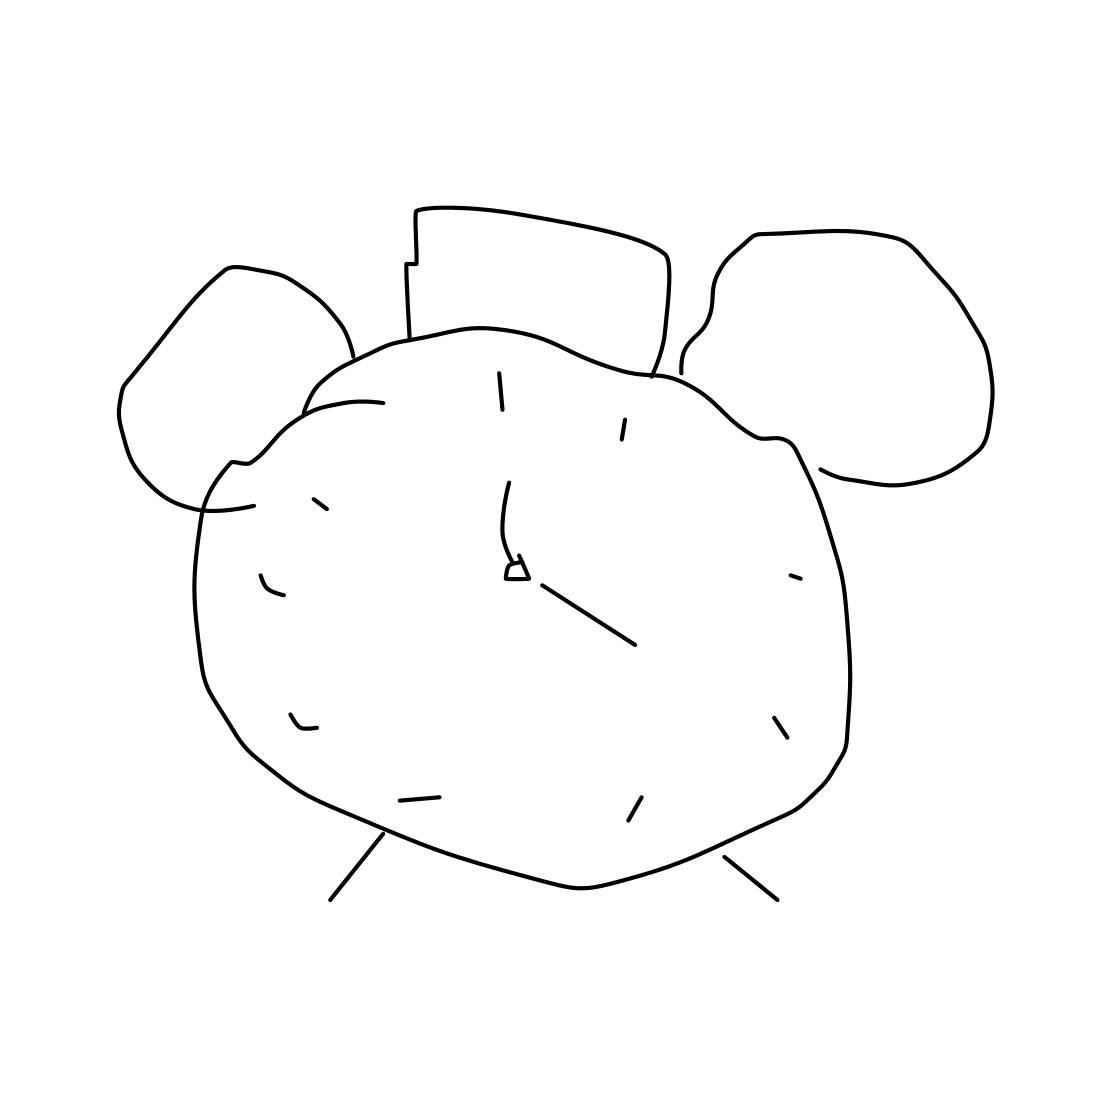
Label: alarm clock